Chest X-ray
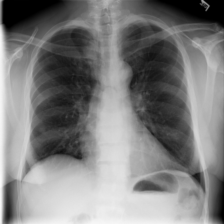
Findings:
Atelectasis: negative
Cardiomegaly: negative
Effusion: negative
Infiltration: negative
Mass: negative
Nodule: negative
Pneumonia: negative
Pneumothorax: negative
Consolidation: negative
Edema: negative
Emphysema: negative
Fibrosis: negative
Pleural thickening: negative
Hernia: negative